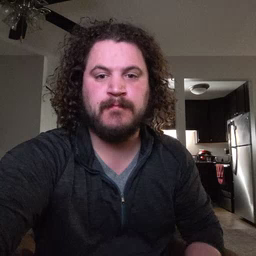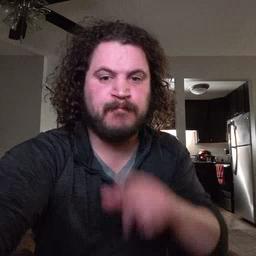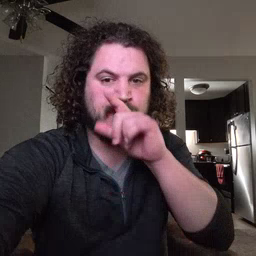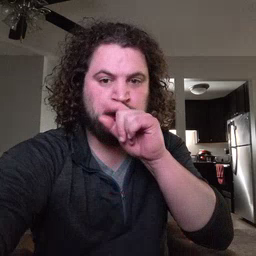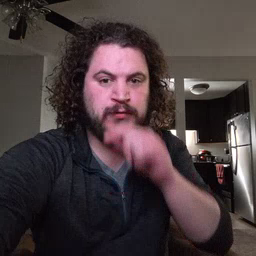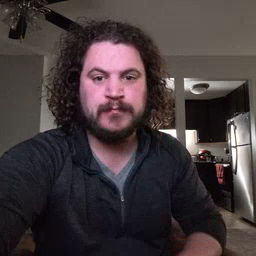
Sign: bird